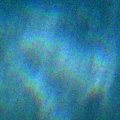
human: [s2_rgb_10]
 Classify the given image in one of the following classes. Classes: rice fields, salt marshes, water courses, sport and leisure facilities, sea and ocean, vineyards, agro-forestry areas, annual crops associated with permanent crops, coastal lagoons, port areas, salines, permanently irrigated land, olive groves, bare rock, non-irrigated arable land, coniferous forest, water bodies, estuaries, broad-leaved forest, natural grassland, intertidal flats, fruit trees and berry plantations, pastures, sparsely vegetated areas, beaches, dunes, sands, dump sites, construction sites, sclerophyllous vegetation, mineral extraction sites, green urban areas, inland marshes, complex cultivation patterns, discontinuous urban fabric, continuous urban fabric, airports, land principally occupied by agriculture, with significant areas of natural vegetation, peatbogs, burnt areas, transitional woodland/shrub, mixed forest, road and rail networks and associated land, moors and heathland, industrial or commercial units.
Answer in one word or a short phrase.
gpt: sea and ocean